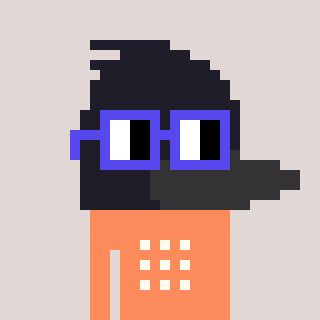
a pixel art character with square blue glasses, a raven-shaped head and a peachy-colored body on a warm background